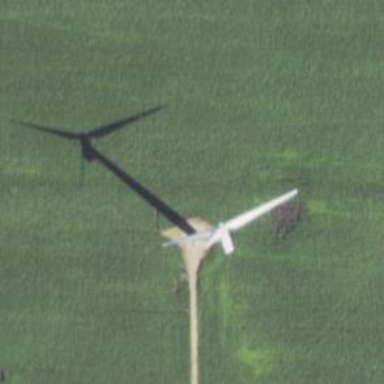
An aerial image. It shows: Wind power generator utilizing wind turbines.